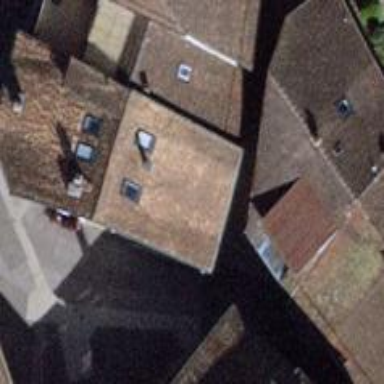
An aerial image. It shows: Pitched roof building.